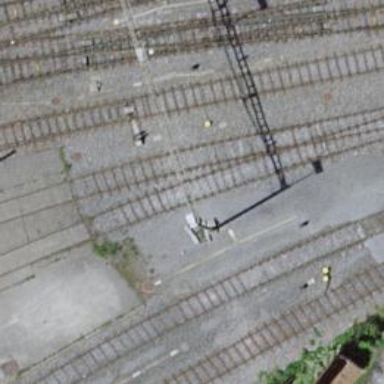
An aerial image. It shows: Railway yard with electrified contact lines.